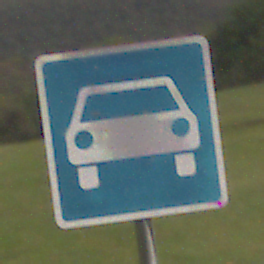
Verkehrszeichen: Kraftfahrstrasse
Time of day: Night
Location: Outdoor (Nature)
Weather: Clear
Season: NotSpecified
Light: Natural